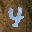
Label: 4